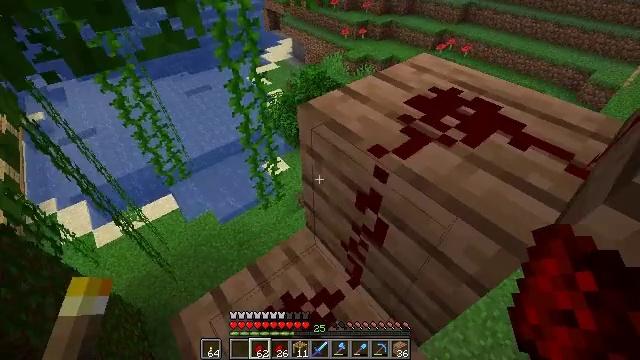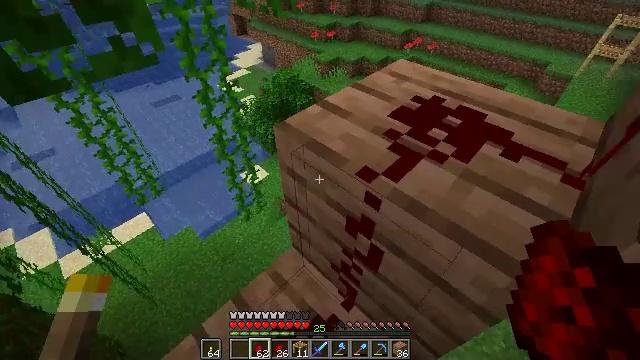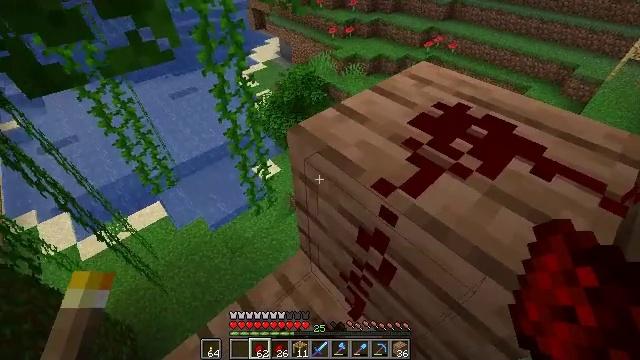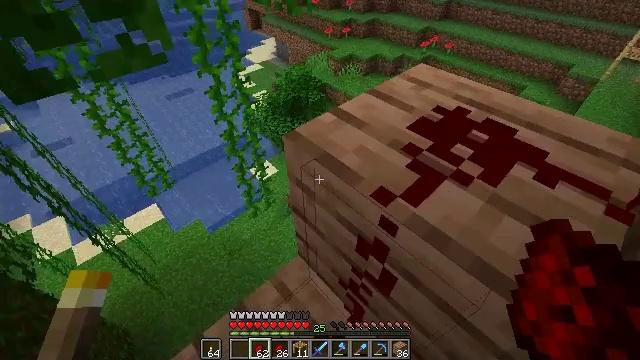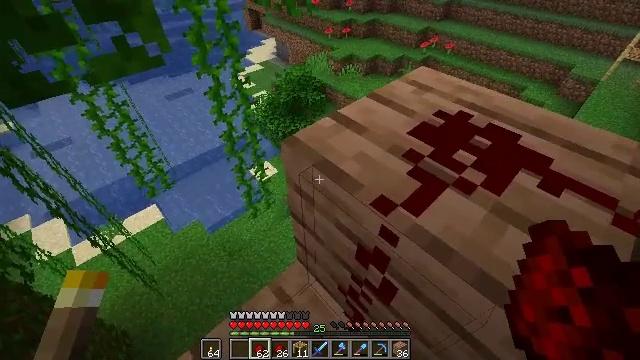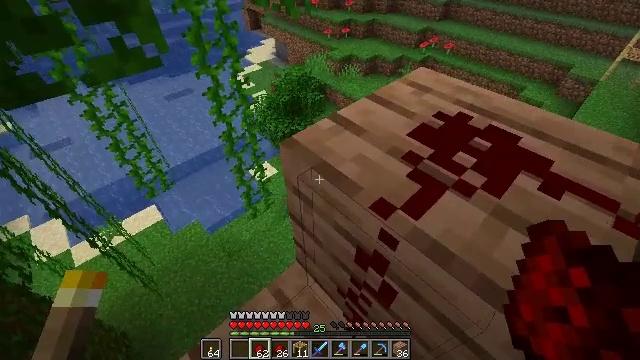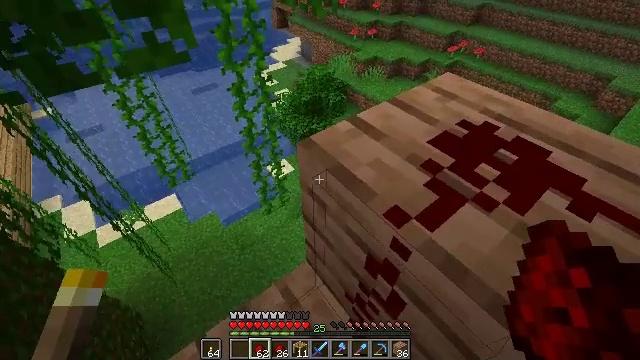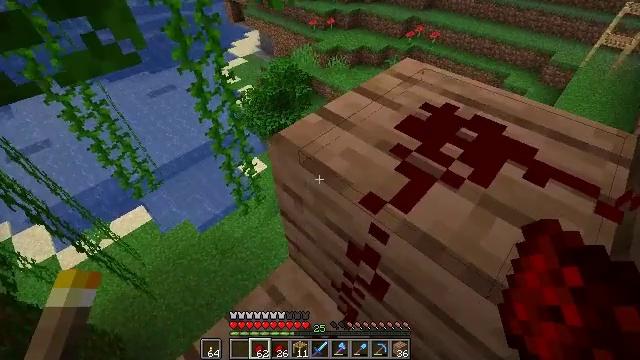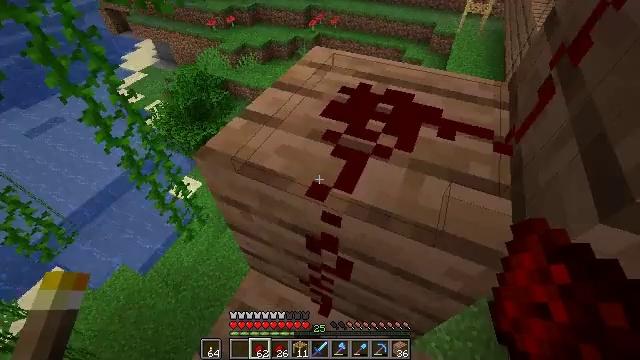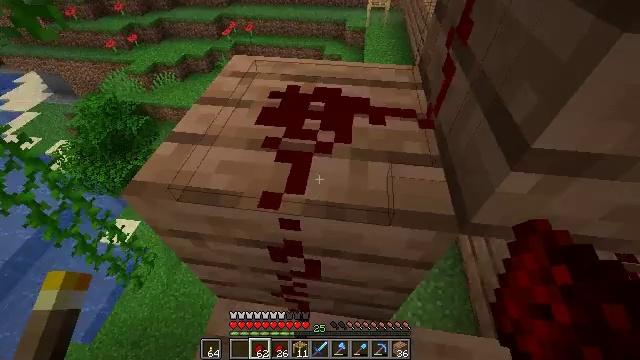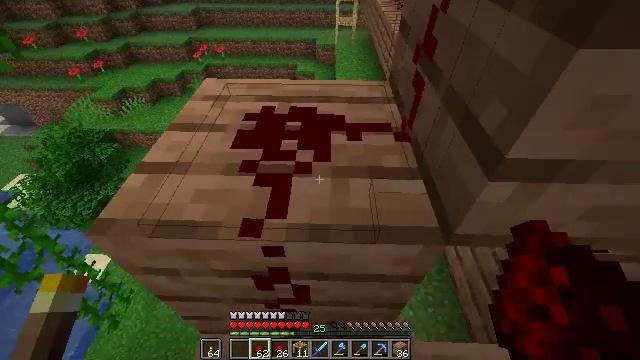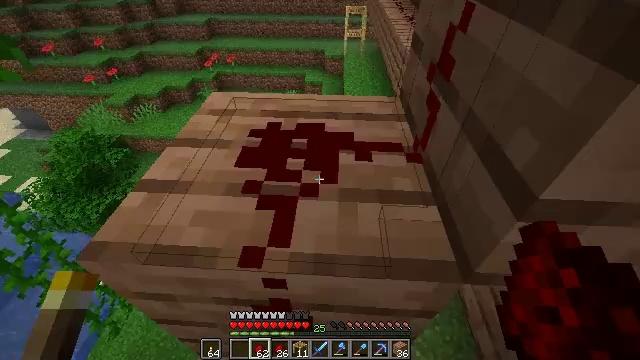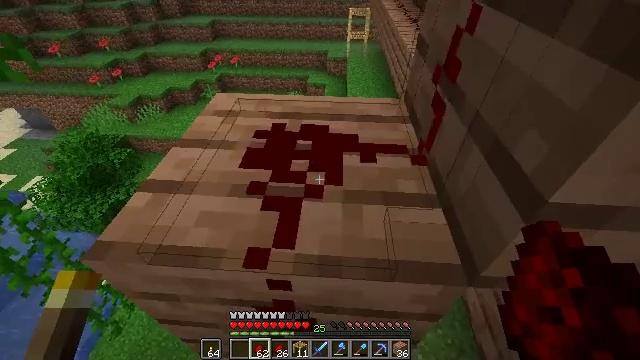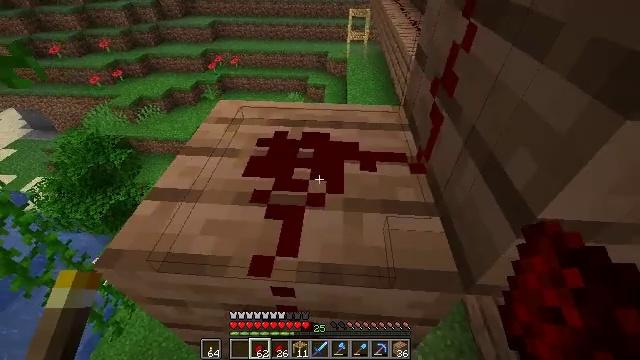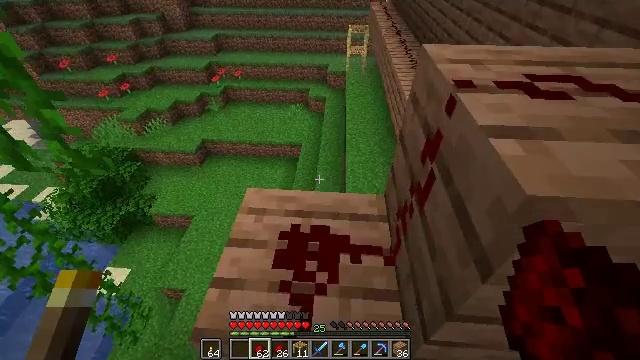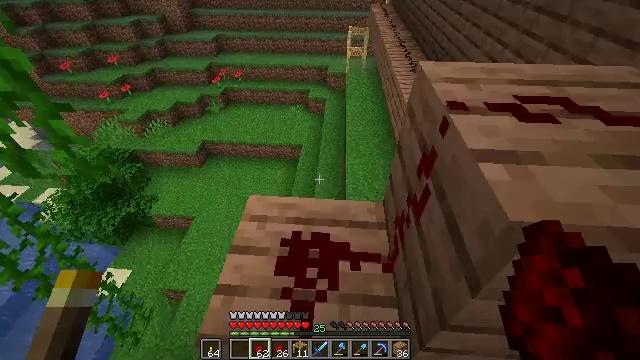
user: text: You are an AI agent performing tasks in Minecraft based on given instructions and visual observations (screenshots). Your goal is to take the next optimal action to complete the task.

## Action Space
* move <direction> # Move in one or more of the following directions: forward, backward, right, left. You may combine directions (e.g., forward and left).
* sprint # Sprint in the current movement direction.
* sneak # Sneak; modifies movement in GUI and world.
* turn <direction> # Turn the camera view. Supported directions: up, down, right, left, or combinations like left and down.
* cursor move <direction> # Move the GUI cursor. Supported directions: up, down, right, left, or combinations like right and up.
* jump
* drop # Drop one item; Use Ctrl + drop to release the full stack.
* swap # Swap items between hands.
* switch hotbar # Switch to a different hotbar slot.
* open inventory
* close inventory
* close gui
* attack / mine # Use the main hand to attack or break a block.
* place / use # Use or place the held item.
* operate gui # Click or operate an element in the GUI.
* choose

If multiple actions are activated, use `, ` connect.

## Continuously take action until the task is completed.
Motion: motion action
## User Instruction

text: Collect the repeater into your inventory.
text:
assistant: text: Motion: turn right
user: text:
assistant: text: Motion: turn left
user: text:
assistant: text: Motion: no_op
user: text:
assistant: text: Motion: no_op
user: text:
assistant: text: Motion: no_op
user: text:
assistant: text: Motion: turn left
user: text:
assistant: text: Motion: turn right and down
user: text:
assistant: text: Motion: turn right and down
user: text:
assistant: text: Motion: turn right
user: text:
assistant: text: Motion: move forward, turn right and up
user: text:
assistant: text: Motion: move forward, turn left and up
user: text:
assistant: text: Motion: move forward
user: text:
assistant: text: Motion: move forward, jump
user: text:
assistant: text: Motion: move forward, jump
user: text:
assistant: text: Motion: move forward, jump
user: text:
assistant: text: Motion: move forward, jump
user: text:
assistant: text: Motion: move forward, turn right, jump
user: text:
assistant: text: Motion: move forward, turn right, jump
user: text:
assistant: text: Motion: move forward, turn right and up
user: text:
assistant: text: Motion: turn right and up
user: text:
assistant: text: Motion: turn right and up
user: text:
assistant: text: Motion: turn right and up
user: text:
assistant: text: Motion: turn right
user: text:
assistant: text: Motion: turn right
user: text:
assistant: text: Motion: turn right and up
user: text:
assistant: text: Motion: turn right and up
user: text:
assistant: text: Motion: turn right and up
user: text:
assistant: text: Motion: no_op
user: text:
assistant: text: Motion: no_op
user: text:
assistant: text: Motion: no_op